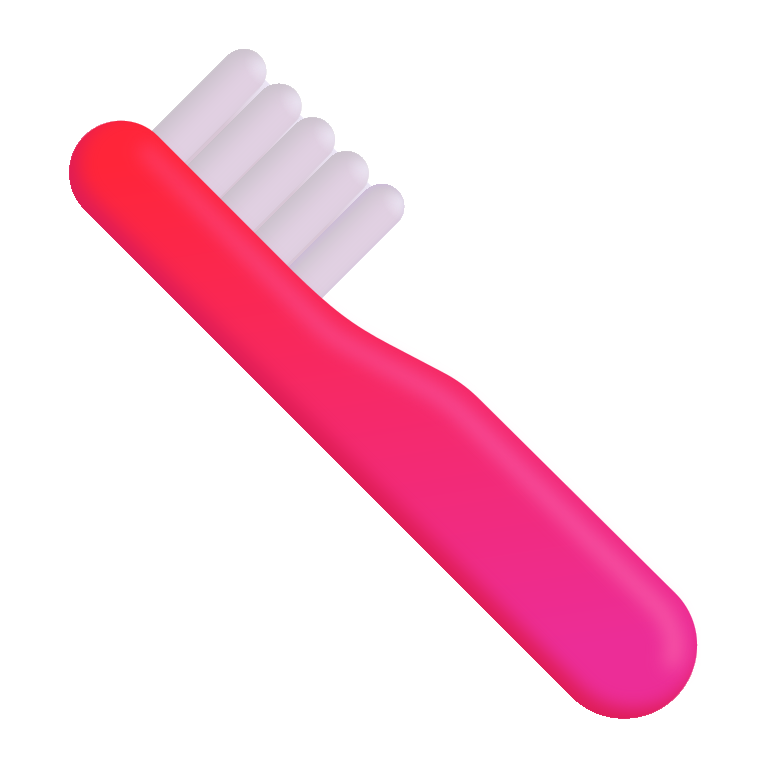
toothbrush color